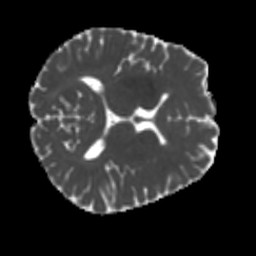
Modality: MD
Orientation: axial
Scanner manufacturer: siemens
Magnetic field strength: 3 T
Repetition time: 4 s
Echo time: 0.0594 s